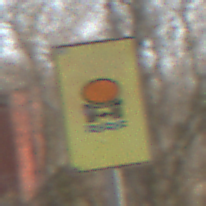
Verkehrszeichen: FahrzeugeMitWassergefaehrdenderLadungOhnePfeilsymbol
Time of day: MorningAfternoon
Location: Outdoor (Nature)
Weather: Clear
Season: Winter
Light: Natural